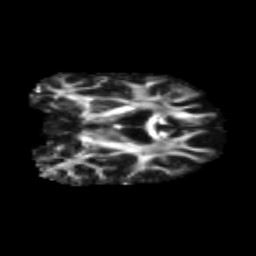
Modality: FA
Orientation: coronal
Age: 43
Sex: female
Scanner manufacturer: siemens
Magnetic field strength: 3 T
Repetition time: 1.8 s
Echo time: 0.07 s